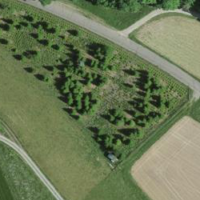
EUNIS habitat code: 25
Species observed at this site:
Agrostemma githago
Echium vulgare